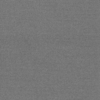
Label: dusty